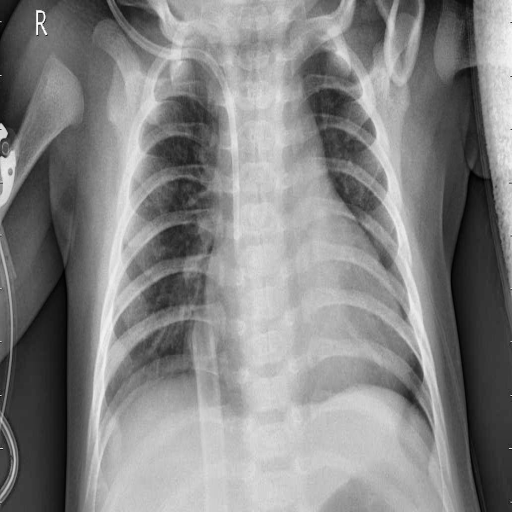
Finding: PNEUMONIA